Field crop: maize
Growth stage: 2
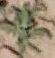
Species: atriplex